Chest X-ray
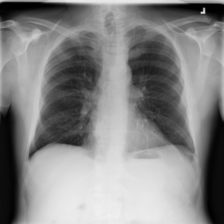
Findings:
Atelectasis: negative
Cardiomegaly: negative
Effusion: negative
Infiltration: negative
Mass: negative
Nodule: negative
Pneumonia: negative
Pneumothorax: negative
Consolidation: negative
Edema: negative
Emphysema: negative
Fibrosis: negative
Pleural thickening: negative
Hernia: negative